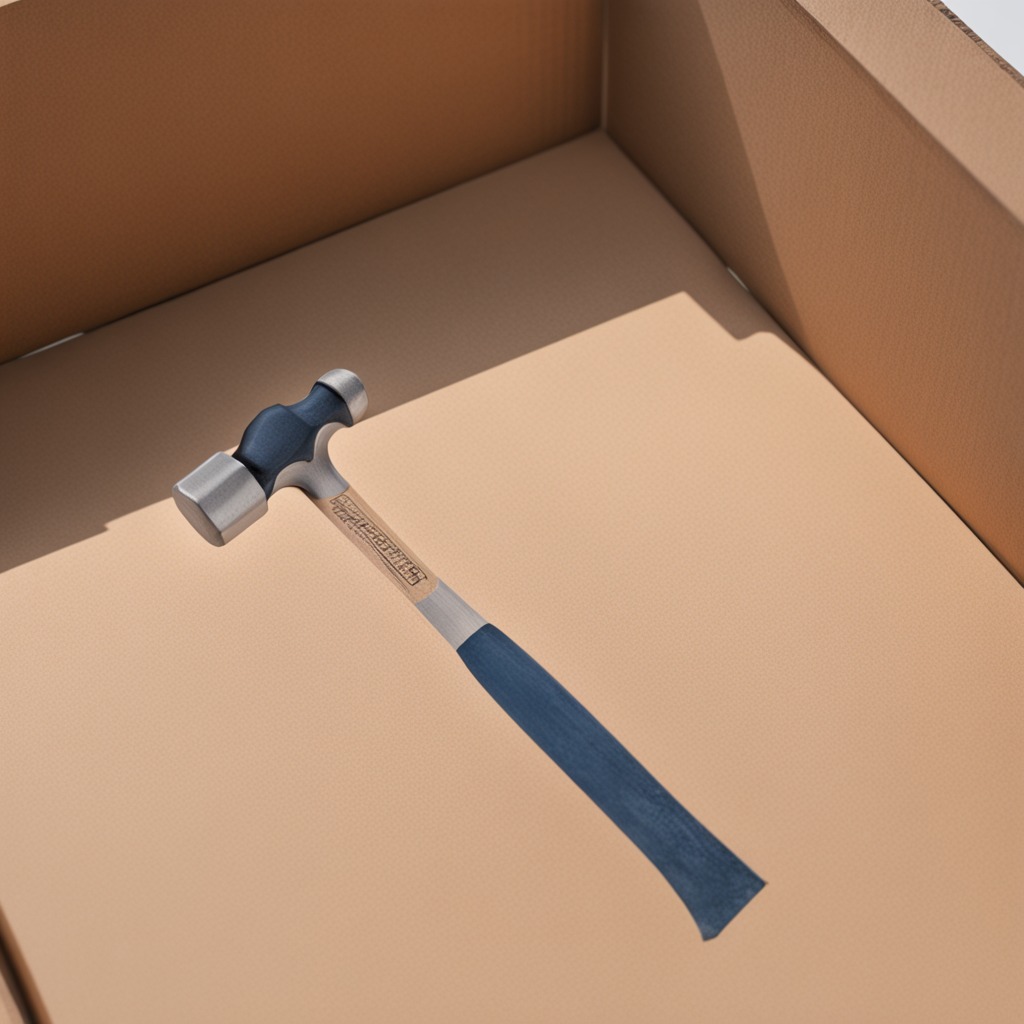
A hammer lying on the cardboard box surface in an outdoor workshop during daytime bright natural light soft shadows slightly creased but